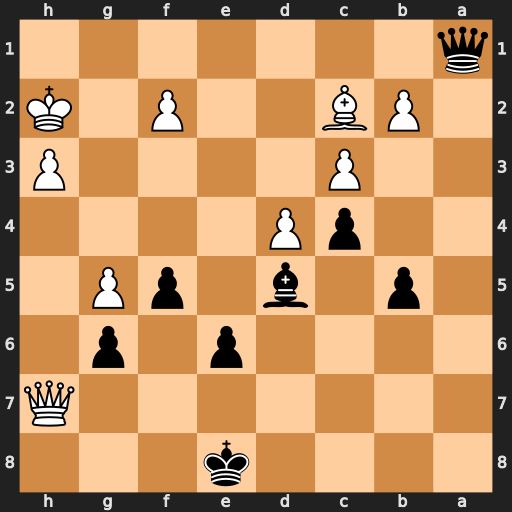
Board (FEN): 4k3/7Q/4p1p1/1p1b1pP1/2pP4/2P4P/1PB2P1K/q7
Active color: b
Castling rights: -
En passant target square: -
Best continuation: Qh1+ Kg3 Qf3+ Kh4 Qxf2#